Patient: sex M, age 78
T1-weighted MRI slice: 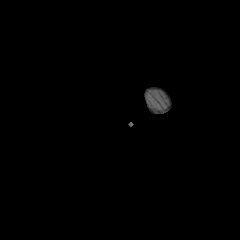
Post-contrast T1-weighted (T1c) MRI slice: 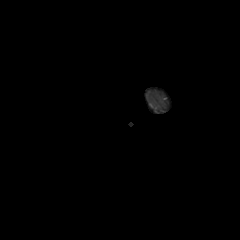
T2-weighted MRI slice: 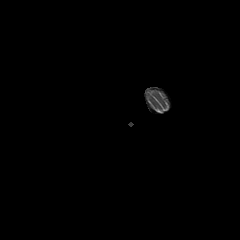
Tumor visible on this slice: no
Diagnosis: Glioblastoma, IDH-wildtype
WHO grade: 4